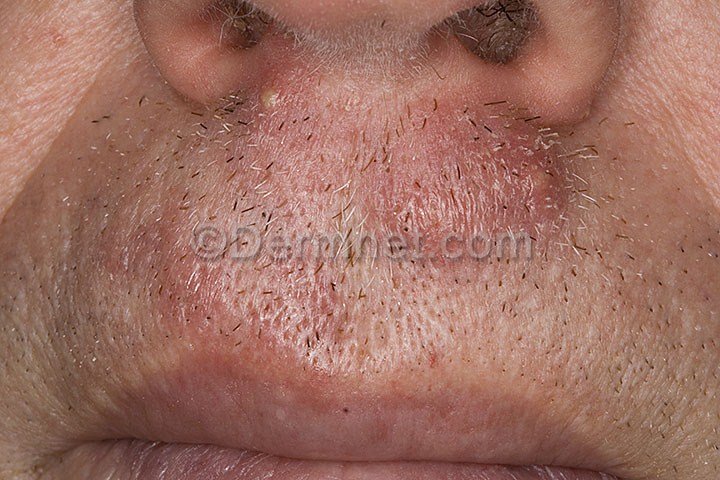
Disease: Psoriasis pictures Lichen Planus and related diseases